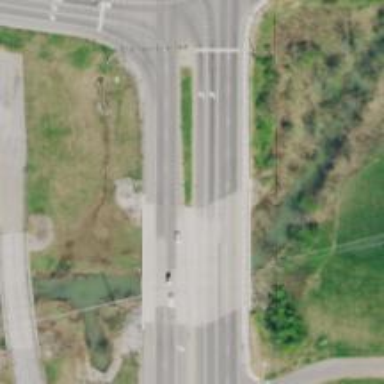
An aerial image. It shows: Primary highway with bridge.